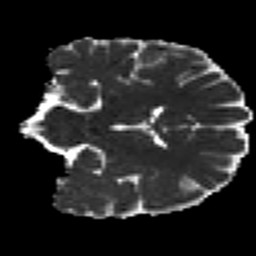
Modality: MD
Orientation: coronal
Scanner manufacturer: siemens
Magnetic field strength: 3 T
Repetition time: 7.8 s
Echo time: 0.09 s